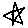
Label: star